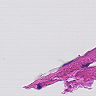
Metastatic tissue present: no